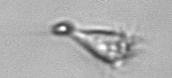
Label: Paratontonia_gracillima